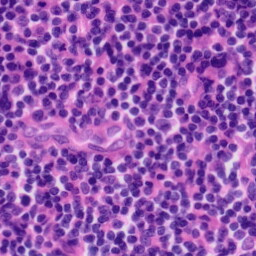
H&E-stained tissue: Tonsil